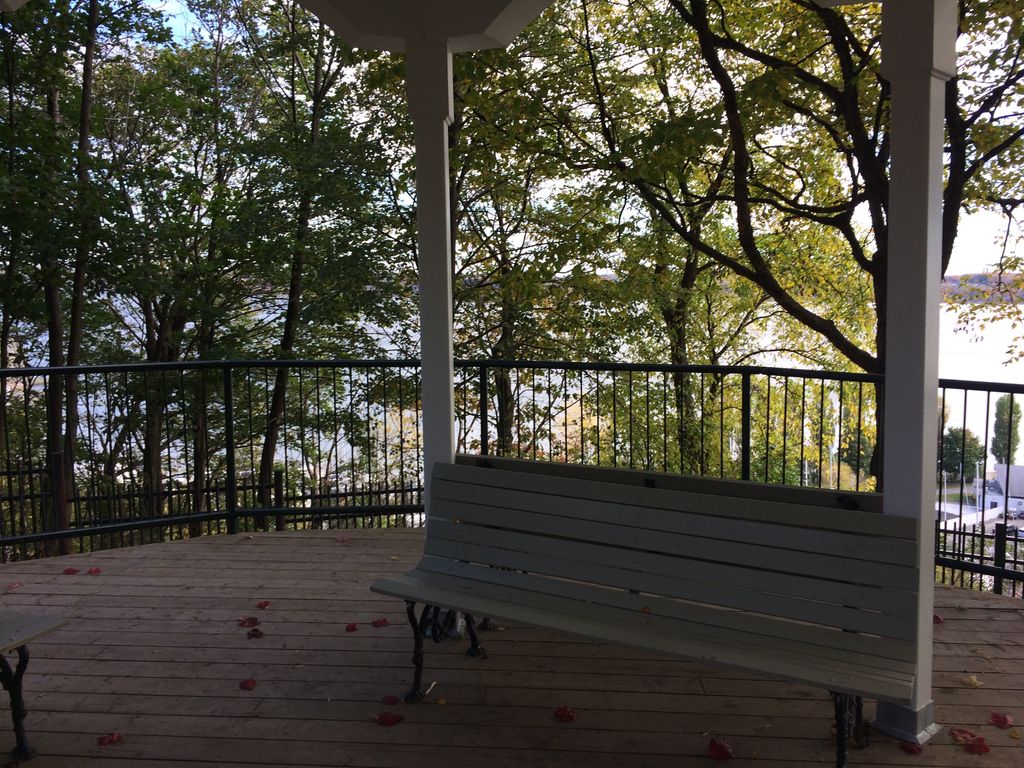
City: quebec_city